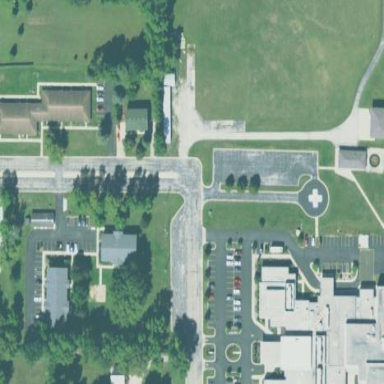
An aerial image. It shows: Hospital providing healthcare services.